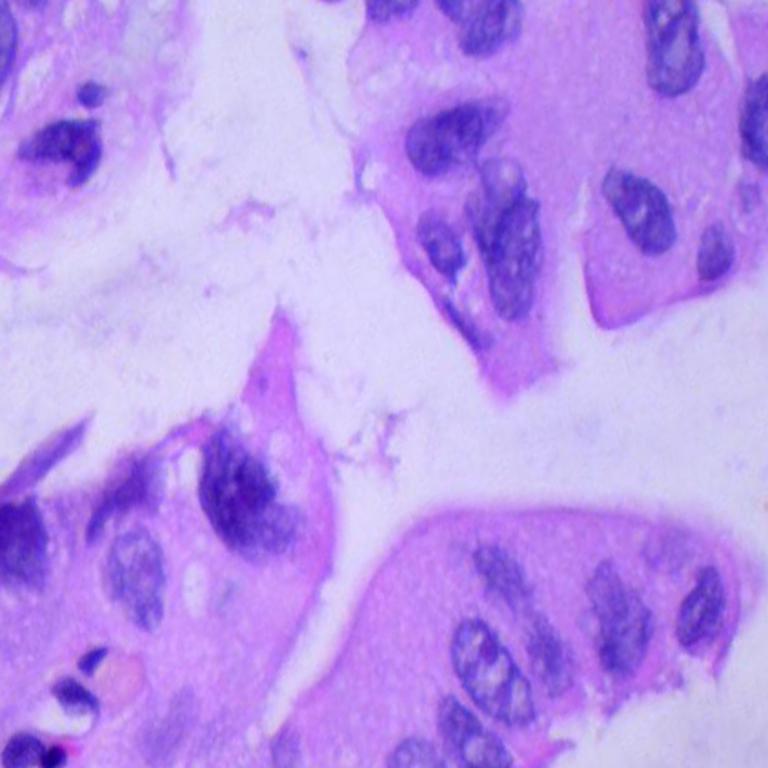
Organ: lung
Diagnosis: adenocarcinomas